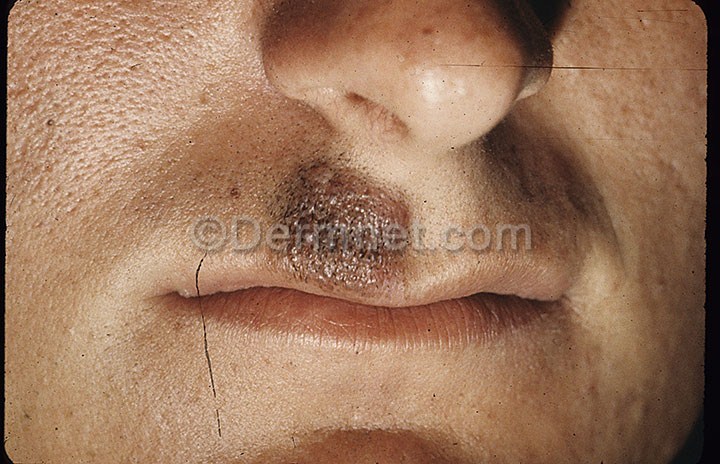
Disease: Melanoma Skin Cancer Nevi and Moles